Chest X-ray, PA view. Patient: 8 years old, sex M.
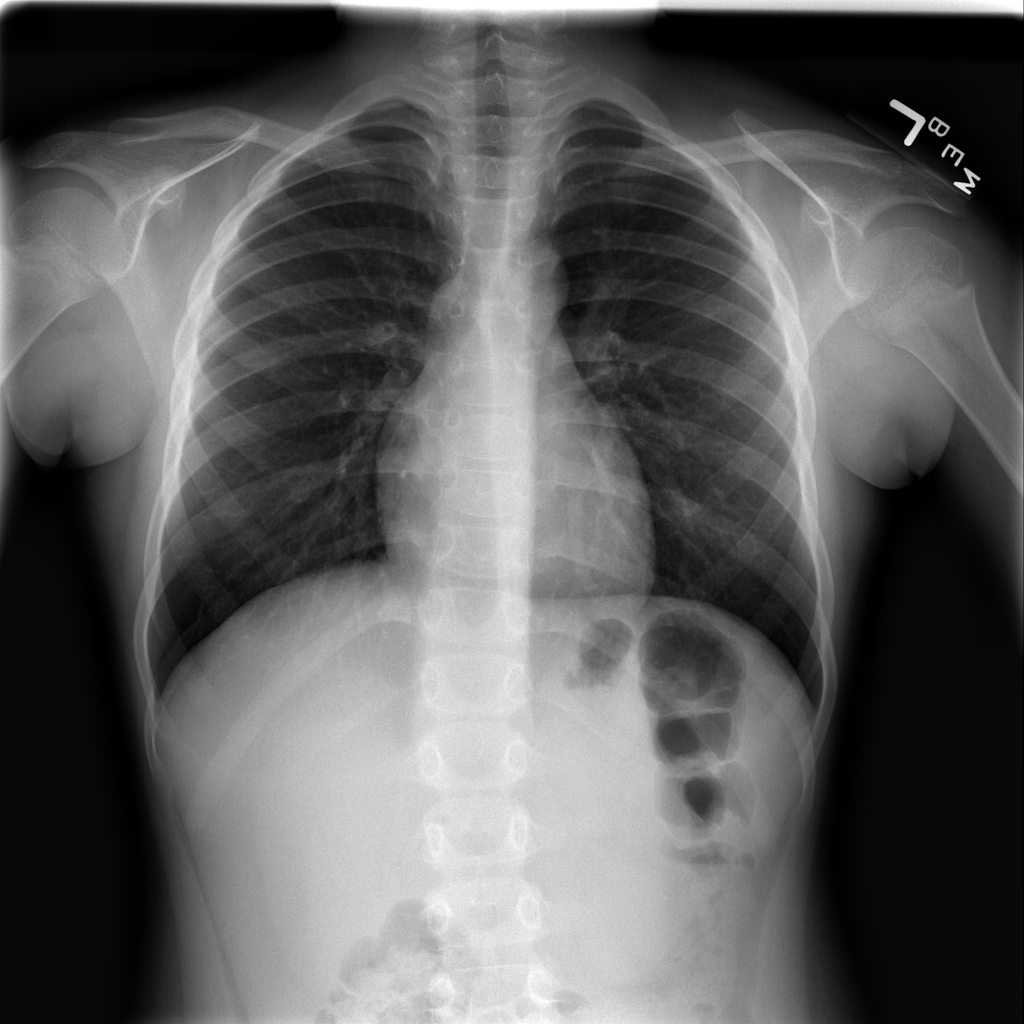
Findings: No Finding